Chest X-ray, PA view. Patient: 62 years old, sex F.
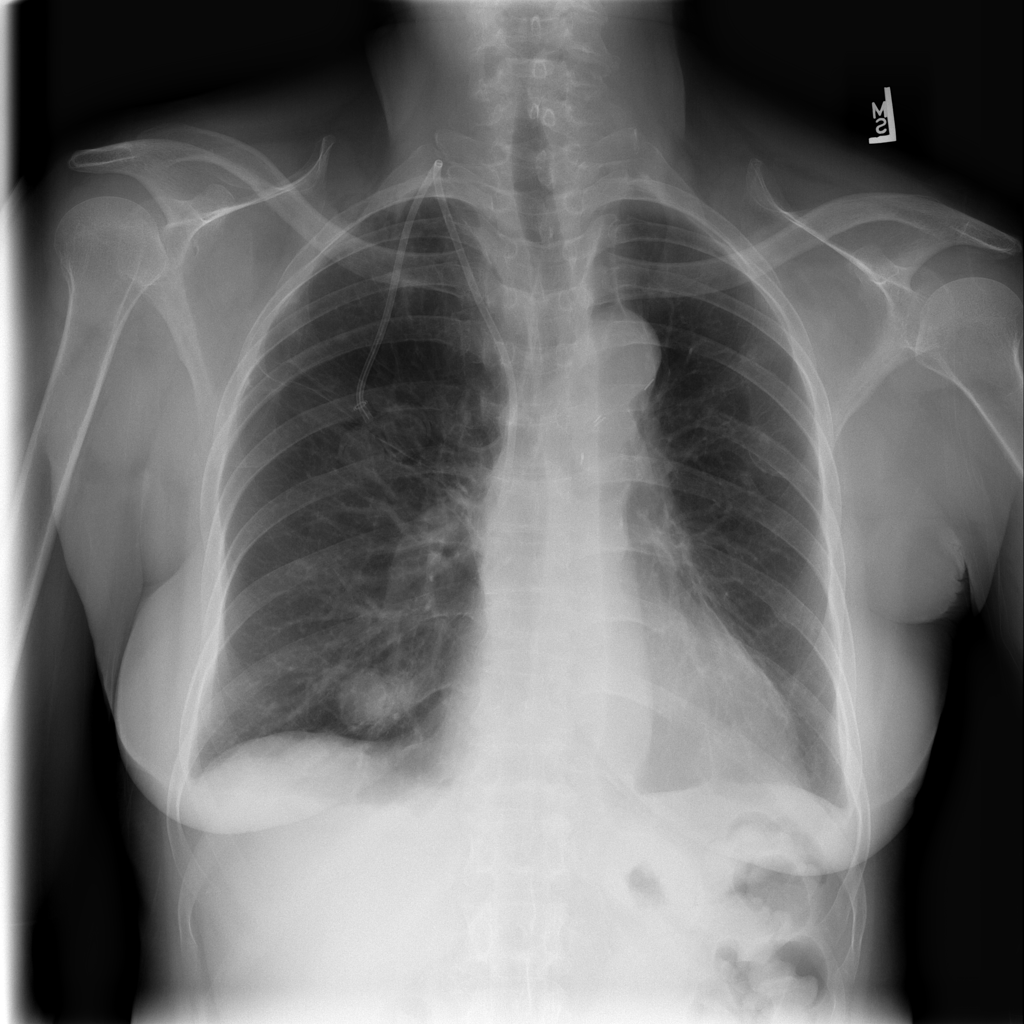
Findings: Nodule